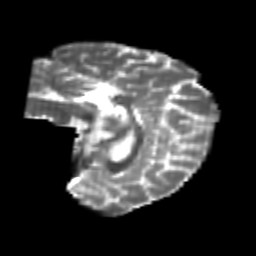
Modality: T2w
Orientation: sagittal
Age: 25
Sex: female
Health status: healthy
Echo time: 0.074 s